Question: I am utilizing an <URL>, it's configurations are as follows:
'''
defaultType : 'textfield',
layout : 'auto',
height : '60%',
width : '40%',
floating : true,
modal : true,
renderTo : Ext.getBody(),
closeAction : 'destroy', // default; invoked via the .close() method
'''
Within this form, I have a number of 'textfield' type components, each with a corresponding label. The configuration, beyond their label and name, is identical and is as follows:
'''
fieldLabel : 'Dimension Label',
name : 'dimensionLabel',
labelWidth : '400px', // to exagerate the label size
padding : '10px'
'''
I would like to align the input fields, not necessarily the label (as demonstrated in <URL>; however, my input fields are aligning, as follows:

A number of SO posts suggest the 'labelAlign' configuration for the 'FormPanel'; however, it is not an available configuration for the 'Ext.form.Panel' in Ext JS 5 (I don't know when it was previously available). If I attempt to configure it, the configuration is ignored. I have tried both on the field and panel level.
Is it possible to align the above fields on the left? Someone else on the Sencha forums suggest utilizing a 'fieldset'; however, this also does not have the above mentioned configuration.
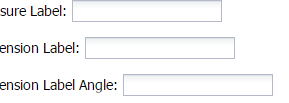
Answer: You can use the <URL> layout:
> This is a layout that will render form Fields, one under the other all stretched to the Container width.
See working example: <URL>
---
Alternatively you can use the <URL> layout:
> This is a layout that enables anchoring of contained elements relative to the container's dimensions.
See working example: <URL>